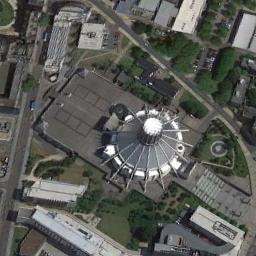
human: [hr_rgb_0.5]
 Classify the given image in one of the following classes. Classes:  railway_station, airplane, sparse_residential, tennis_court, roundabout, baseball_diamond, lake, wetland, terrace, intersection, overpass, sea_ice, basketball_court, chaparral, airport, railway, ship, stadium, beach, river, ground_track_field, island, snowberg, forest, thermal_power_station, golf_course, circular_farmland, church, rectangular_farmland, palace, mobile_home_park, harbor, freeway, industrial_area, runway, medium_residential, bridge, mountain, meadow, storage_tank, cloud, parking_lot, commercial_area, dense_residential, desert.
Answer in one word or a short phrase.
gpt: church